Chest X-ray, PA view. Patient: 35 years old, sex F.
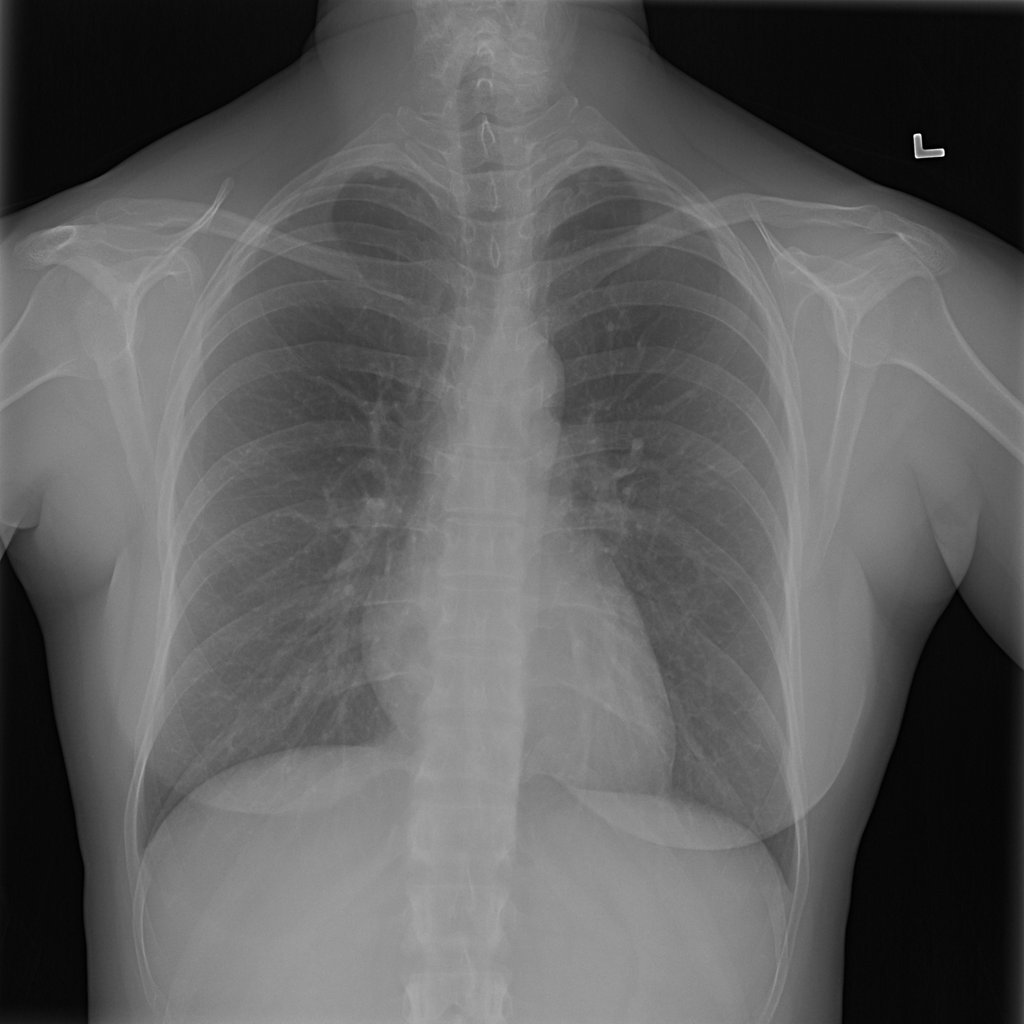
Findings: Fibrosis